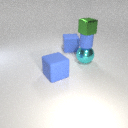
large blue rubber cube to the left of large cyan metal sphere